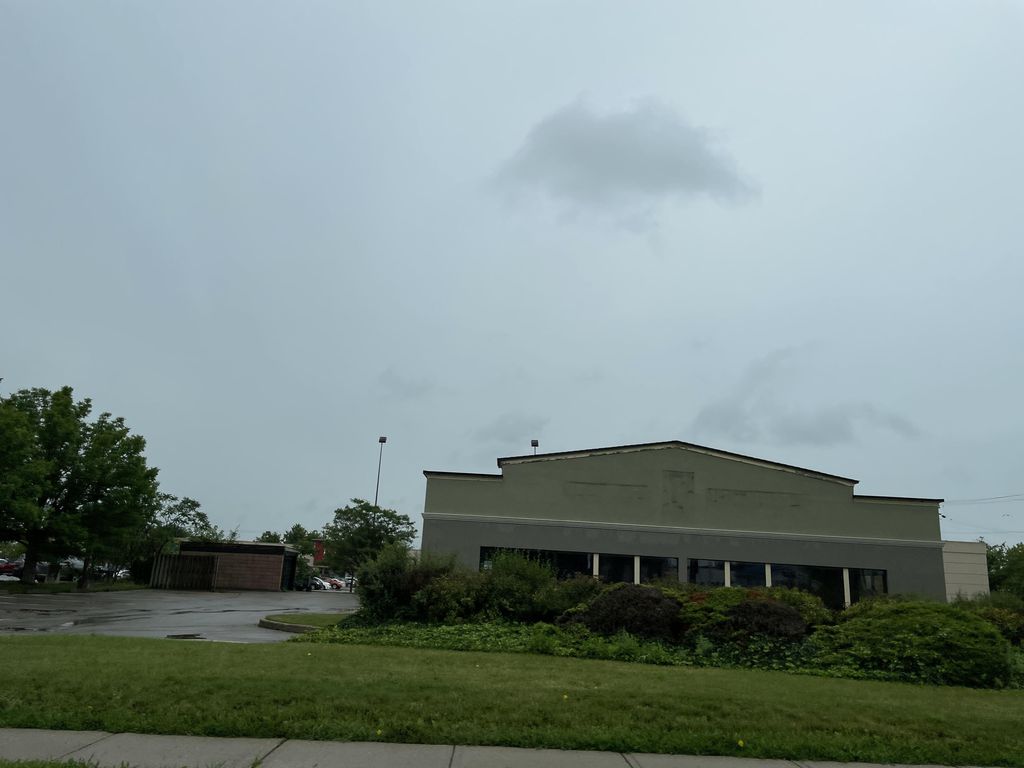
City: kitchener-waterloo